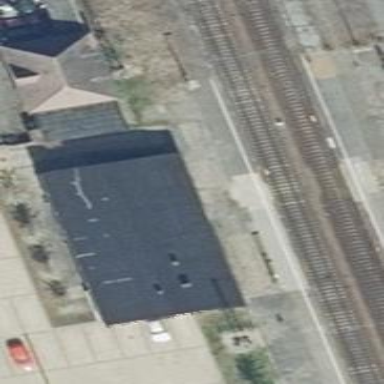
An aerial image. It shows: Shed.